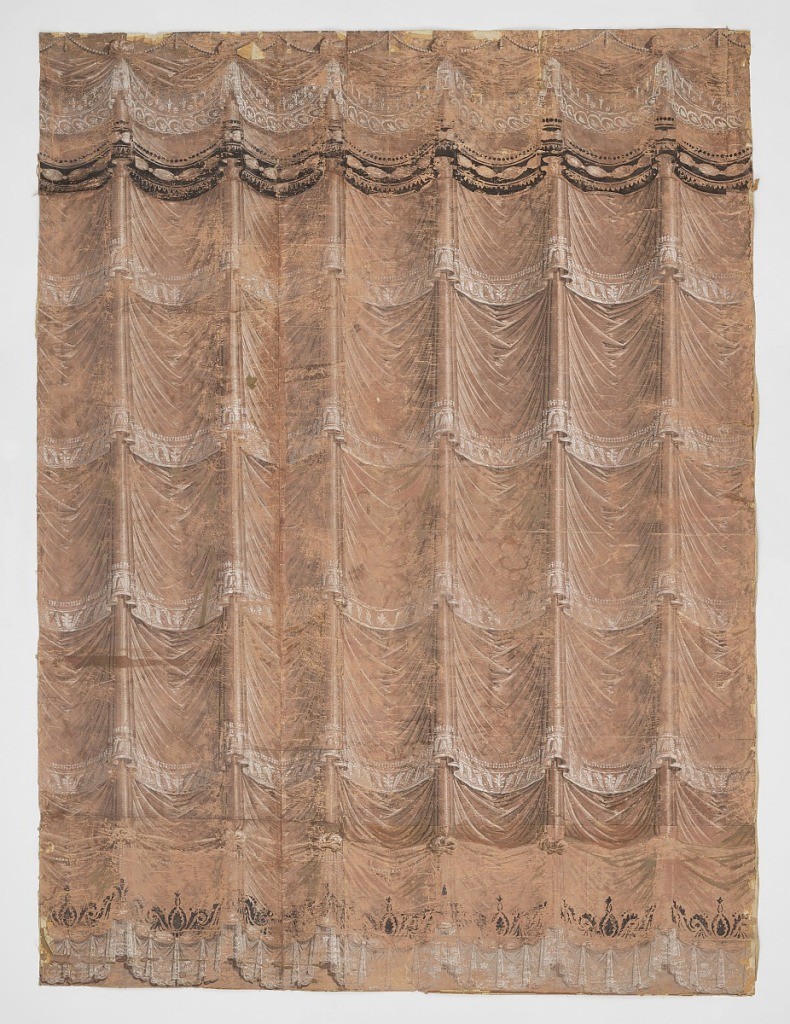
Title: Josephine
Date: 1820–40
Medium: Block printed on handmade paper
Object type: Sidewall
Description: Drapery pattern, printed in pinks, white and black. Applied borders at top and bottom, with top border cutout in scalloped pattern.